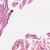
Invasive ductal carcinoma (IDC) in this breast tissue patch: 0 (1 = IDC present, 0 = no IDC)